Question: I'm trying to get onRequestPermissionsResult() to trigger so I can start running my application once I receive the overlay permission. Unfortunately, I can't seem to get onRequestPermissionsResult() to be called as the toast is not being sent. I feel this has to do with the fact that there is not accept or deny dialog box when you ask for an overlay permission. Instead you are presented with a toggle button.

'''
public class Main extends Activity {
private static final int REQUEST_OVERLAY_PERMISSION = 1;
@Override
public void onCreate(Bundle savedInstanceState)
{
super.onCreate(savedInstanceState);
if(Build.VERSION.SDK_INT >= Build.VERSION_CODES.M)
{
Intent intent = new Intent(Settings.ACTION_MANAGE_OVERLAY_PERMISSION, Uri.parse("package:" + getPackageName()));
startActivityForResult(intent, REQUEST_OVERLAY_PERMISSION);
}
}
@Override
public void onRequestPermissionsResult(int requestCode, String[] permissions, int[] grantResults)
{
Toast.makeText(this, "onRequestPermissionsResult has been called", Toast.LENGTH_SHORT).show();
//Toast.makeText(this, "RequestCode: " + requestCode + " permissions " + permissions + " grantresults: " + grantResults, Toast.LENGTH_SHORT).show();
}
private void runService()
{
Intent svc = new Intent(this, OverlayShowingService.class);
startService(svc);
finish();
}
}
'''
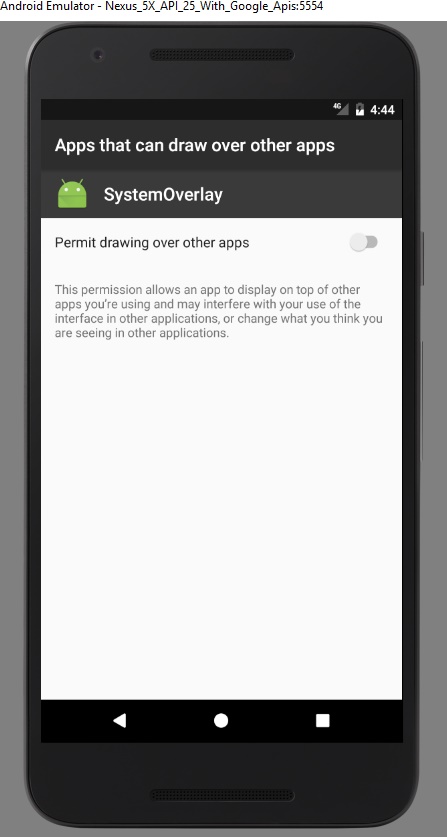
Answer: That's not how you use 'ACTION_MANAGE_OVERLAY_PERMISSION'.
First, 'startActivityForResult()' does not trigger 'onRequestPermissionsResult()'.
Second, 'ACTION_MANAGE_OVERLAY_PERMISSION' does not return a result.
So, just call 'startActivity()' on your 'ACTION_MANAGE_OVERLAY_PERMISSION' 'Intent'. The user will get the screen shown in your screenshot (or the equivalent for the user's devices). The user can elect to toggle that switch or not. Later, when control returns to your app (e.g., 'onStart()', 'onResume()'), you can <URL> to see if the user granted the permission or not.